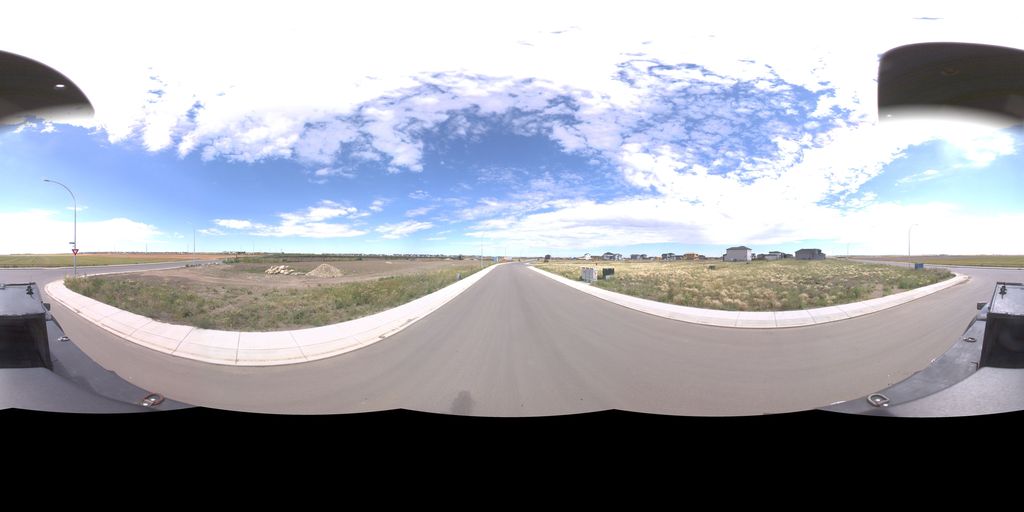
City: saskatoon